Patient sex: M
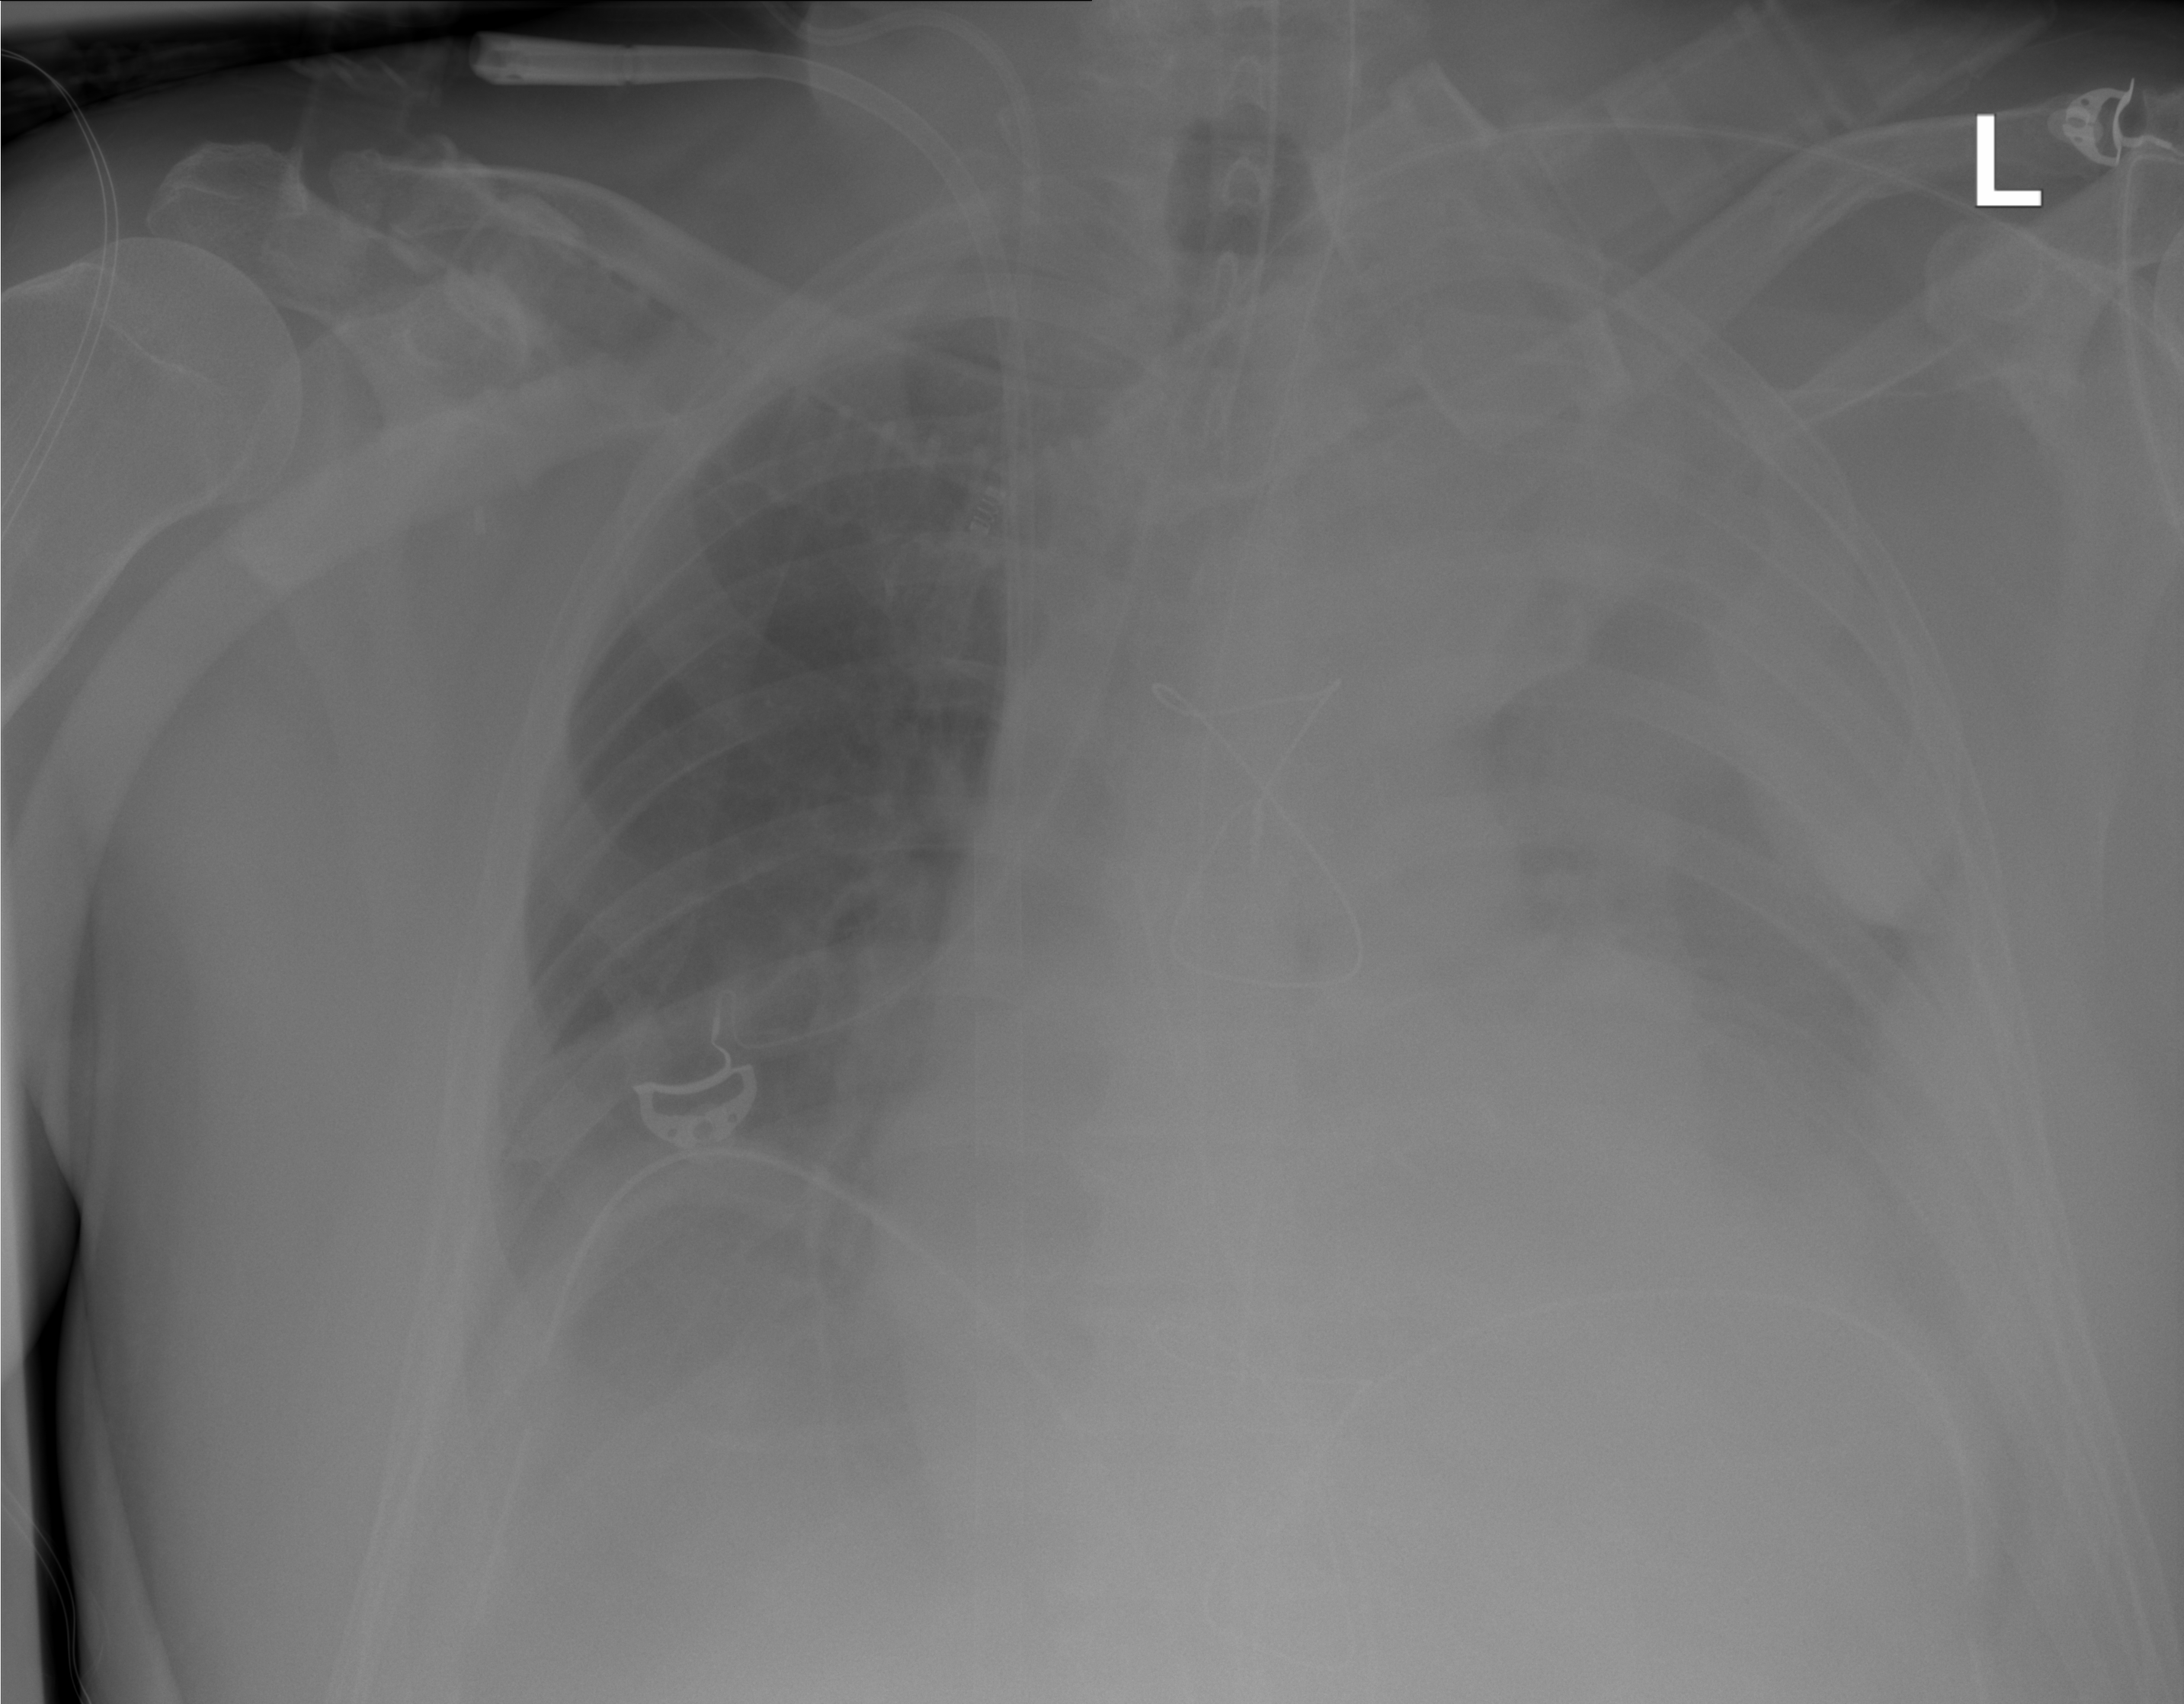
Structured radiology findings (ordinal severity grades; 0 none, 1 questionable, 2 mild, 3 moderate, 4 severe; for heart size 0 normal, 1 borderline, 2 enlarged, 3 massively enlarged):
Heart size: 2
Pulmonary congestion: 0
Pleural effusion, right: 2
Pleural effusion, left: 3
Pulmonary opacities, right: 0
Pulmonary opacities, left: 0
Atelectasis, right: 2
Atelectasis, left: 2